Field crop: maize
Growth stage: 1
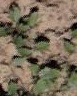
Species: convolvulus